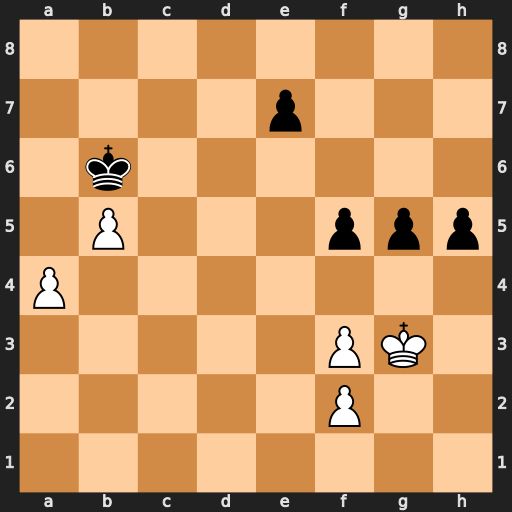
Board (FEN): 8/4p3/1k6/1P3ppp/P7/5PK1/5P2/8
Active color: w
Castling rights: -
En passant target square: -
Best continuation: f4 gxf4+ Kxf4 h4 Kf3 Ka5 Kg2